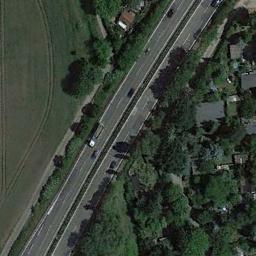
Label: freeway